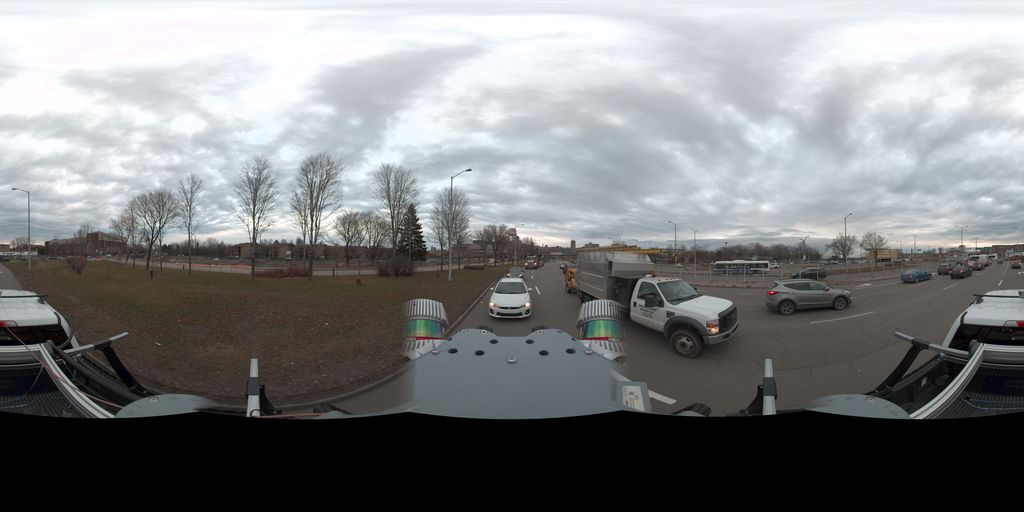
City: quebec_city